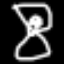
Label: hourglass